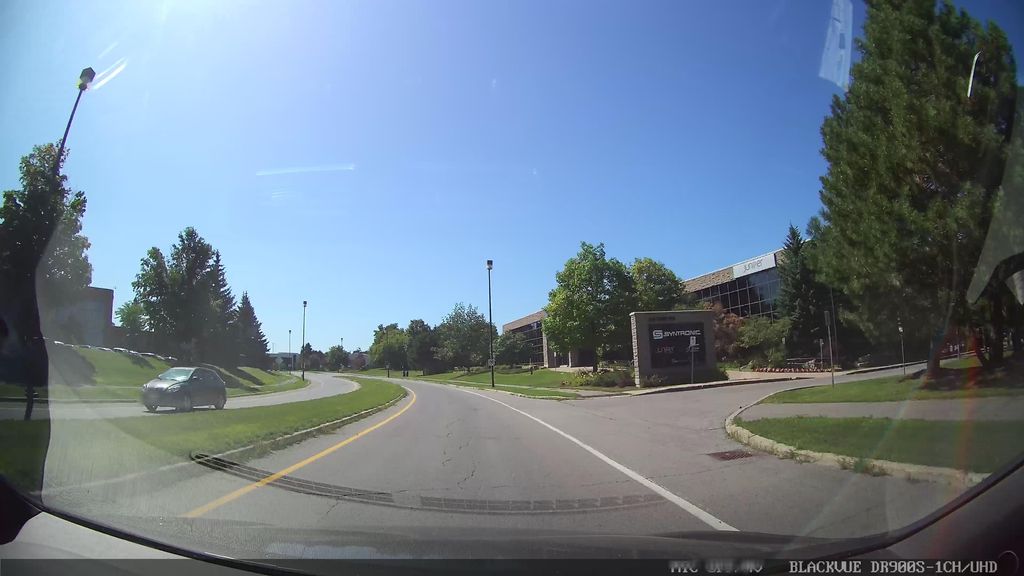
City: ottawa-gatineau